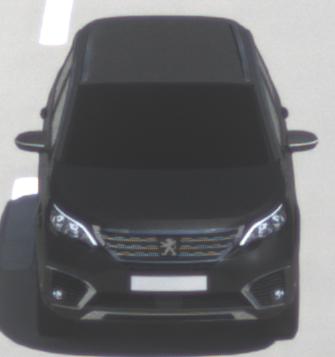
Make: Peugeot
Model: 5008 1.2 PureTech 130 Active
Detailed model: 5008 (II) (03/17 - 09/20)
Model produced from: 2017/03
Model produced until: 2018/07
Doors: 5
Color: black
Road condition: dry road
Daytime: midday
Contrast: high contrast